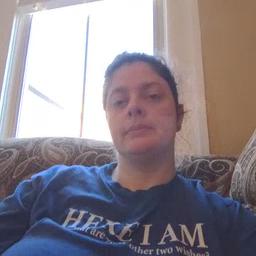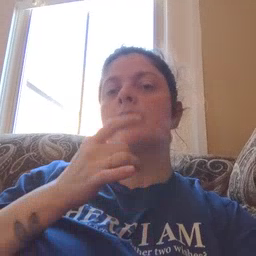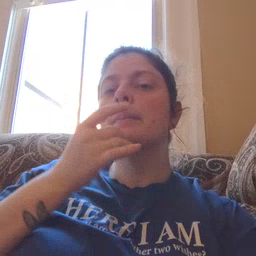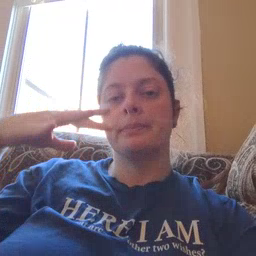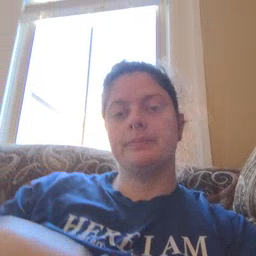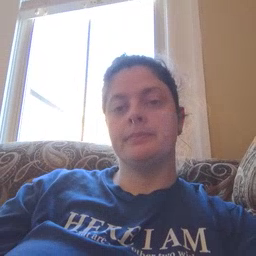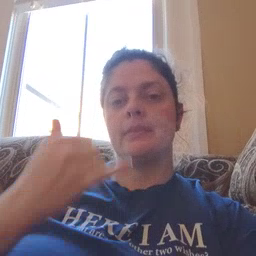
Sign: lamp